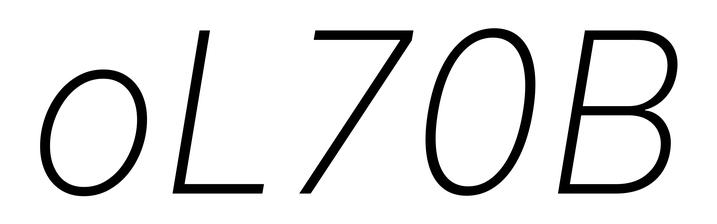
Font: Inter-Italic_ExtraLight_Italic